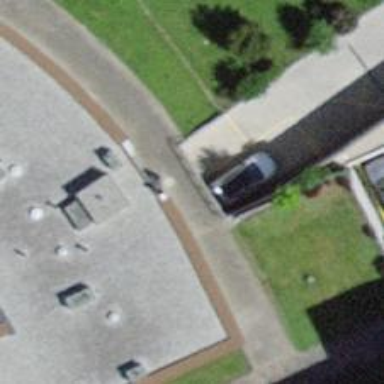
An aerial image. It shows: Parking entrance.